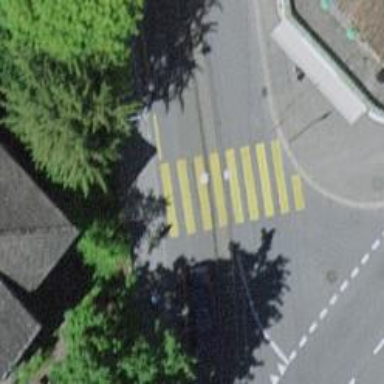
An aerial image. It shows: Uncontrolled crossing where the road meets the railway at level crossing.